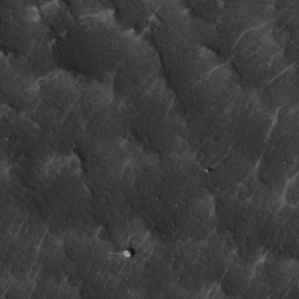
Label: non_frost